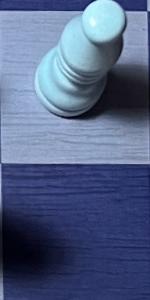
Label: Empty